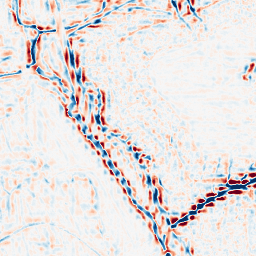
Category: wavelet
Decomposition family: wavelet_reverse_biorthogonal
Decomposition parameters: wavelet: rbio1.3
level: 3
Upsampling method: bilinear
Upsampling parameters: scale: 2
Upsampling scale: 2